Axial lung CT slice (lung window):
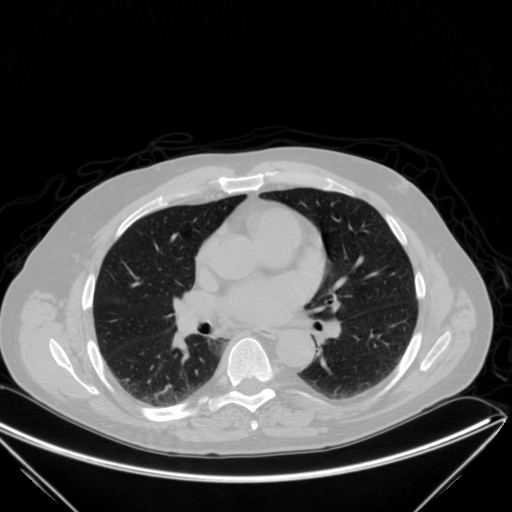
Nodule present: yes
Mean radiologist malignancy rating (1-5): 3